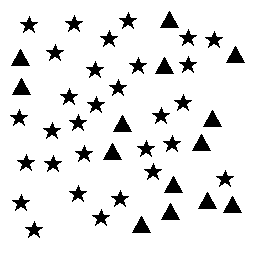
Squares: 0
Triangles: 14
Stars: 30
Total shapes: 44